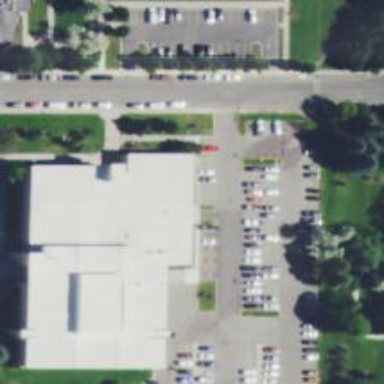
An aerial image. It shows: Parking space.